Question: I am trying to get the emails I send through Gmail from my Ruby on Rails app to be from 'Ben'.
Currently when the email arrives in a (seperate, non-related) Gmail account, in the Inbox it has 'ben' in the from section.
Here are my settings:
setup_mail.rb
'''
# my domain is my_example.com, and the email address I am sending from is ben@my_example.com
ActionMailer::Base.smtp_settings = {
:address => "smtp.gmail.com",
:port => 587,
:domain => "my_example.com",
:user_name => "ben@my_example.com",
:password => "my_password",
:authentication => "plain",
:enable_starttls_auto => true
}
if Rails.env.development?
ActionMailer::Base.default_url_options[:host] = "localhost:3000"
else
ActionMailer::Base.default_url_options[:host] = "my_example.com"
end
'''
report_mailer.rb
'''
def send_notification_email(notification_details)
subject = "testing_email"
mail(:to => notification_details[:email], :subject => subject, :from => "Ben")
end
'''
And here are the email settings in Gmail:

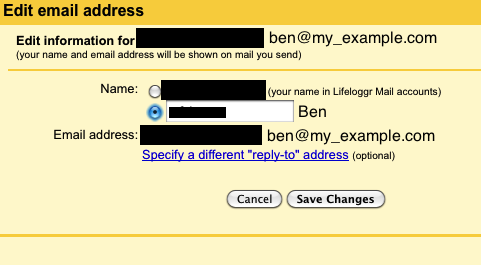
Answer: In the :from part you can actually specify the email address this way :
'''
:from => 'Ben <ben@my_example.com>'
'''